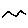
Label: zigzag